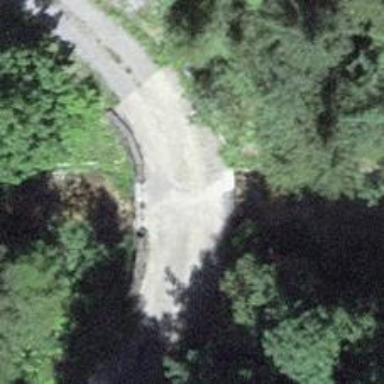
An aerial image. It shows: Track road on bridge.